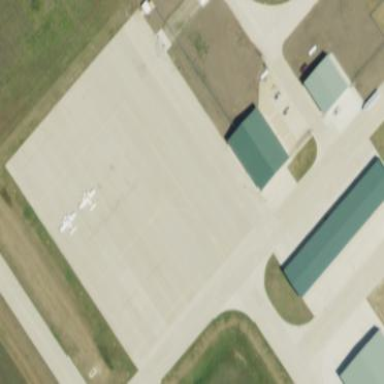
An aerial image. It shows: Apron at the airport with concrete surface.